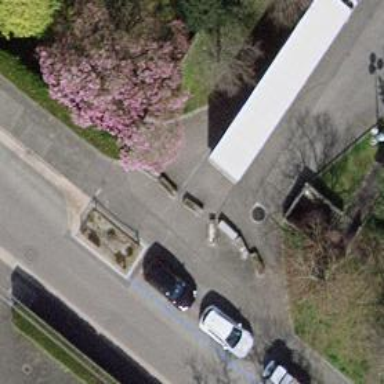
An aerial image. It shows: Block barrier.